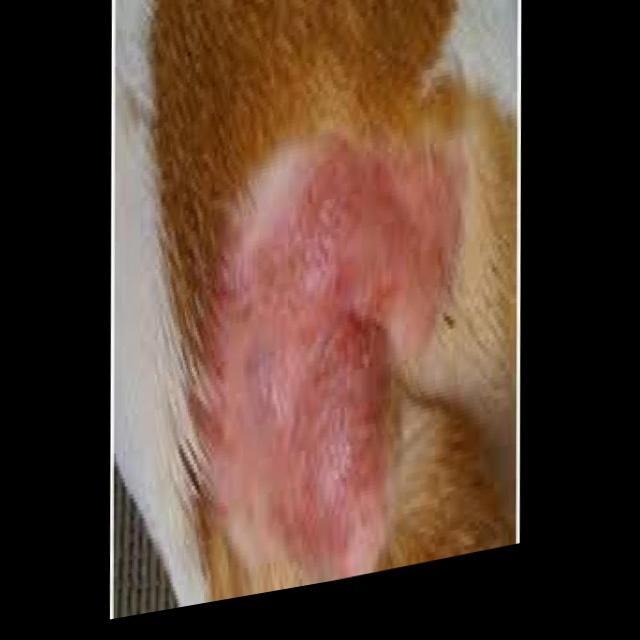
Canine dermatitis — inflammation of the skin presenting with erythema, pruritus, papules, and excoriation. May be allergic, contact, or atopic in origin.